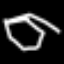
Label: octagon